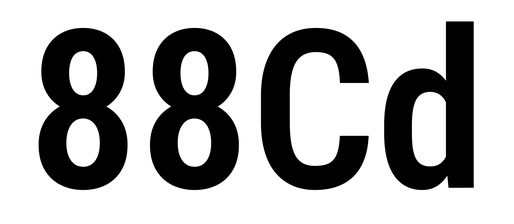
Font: Roboto_Condensed_SemiBold